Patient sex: F
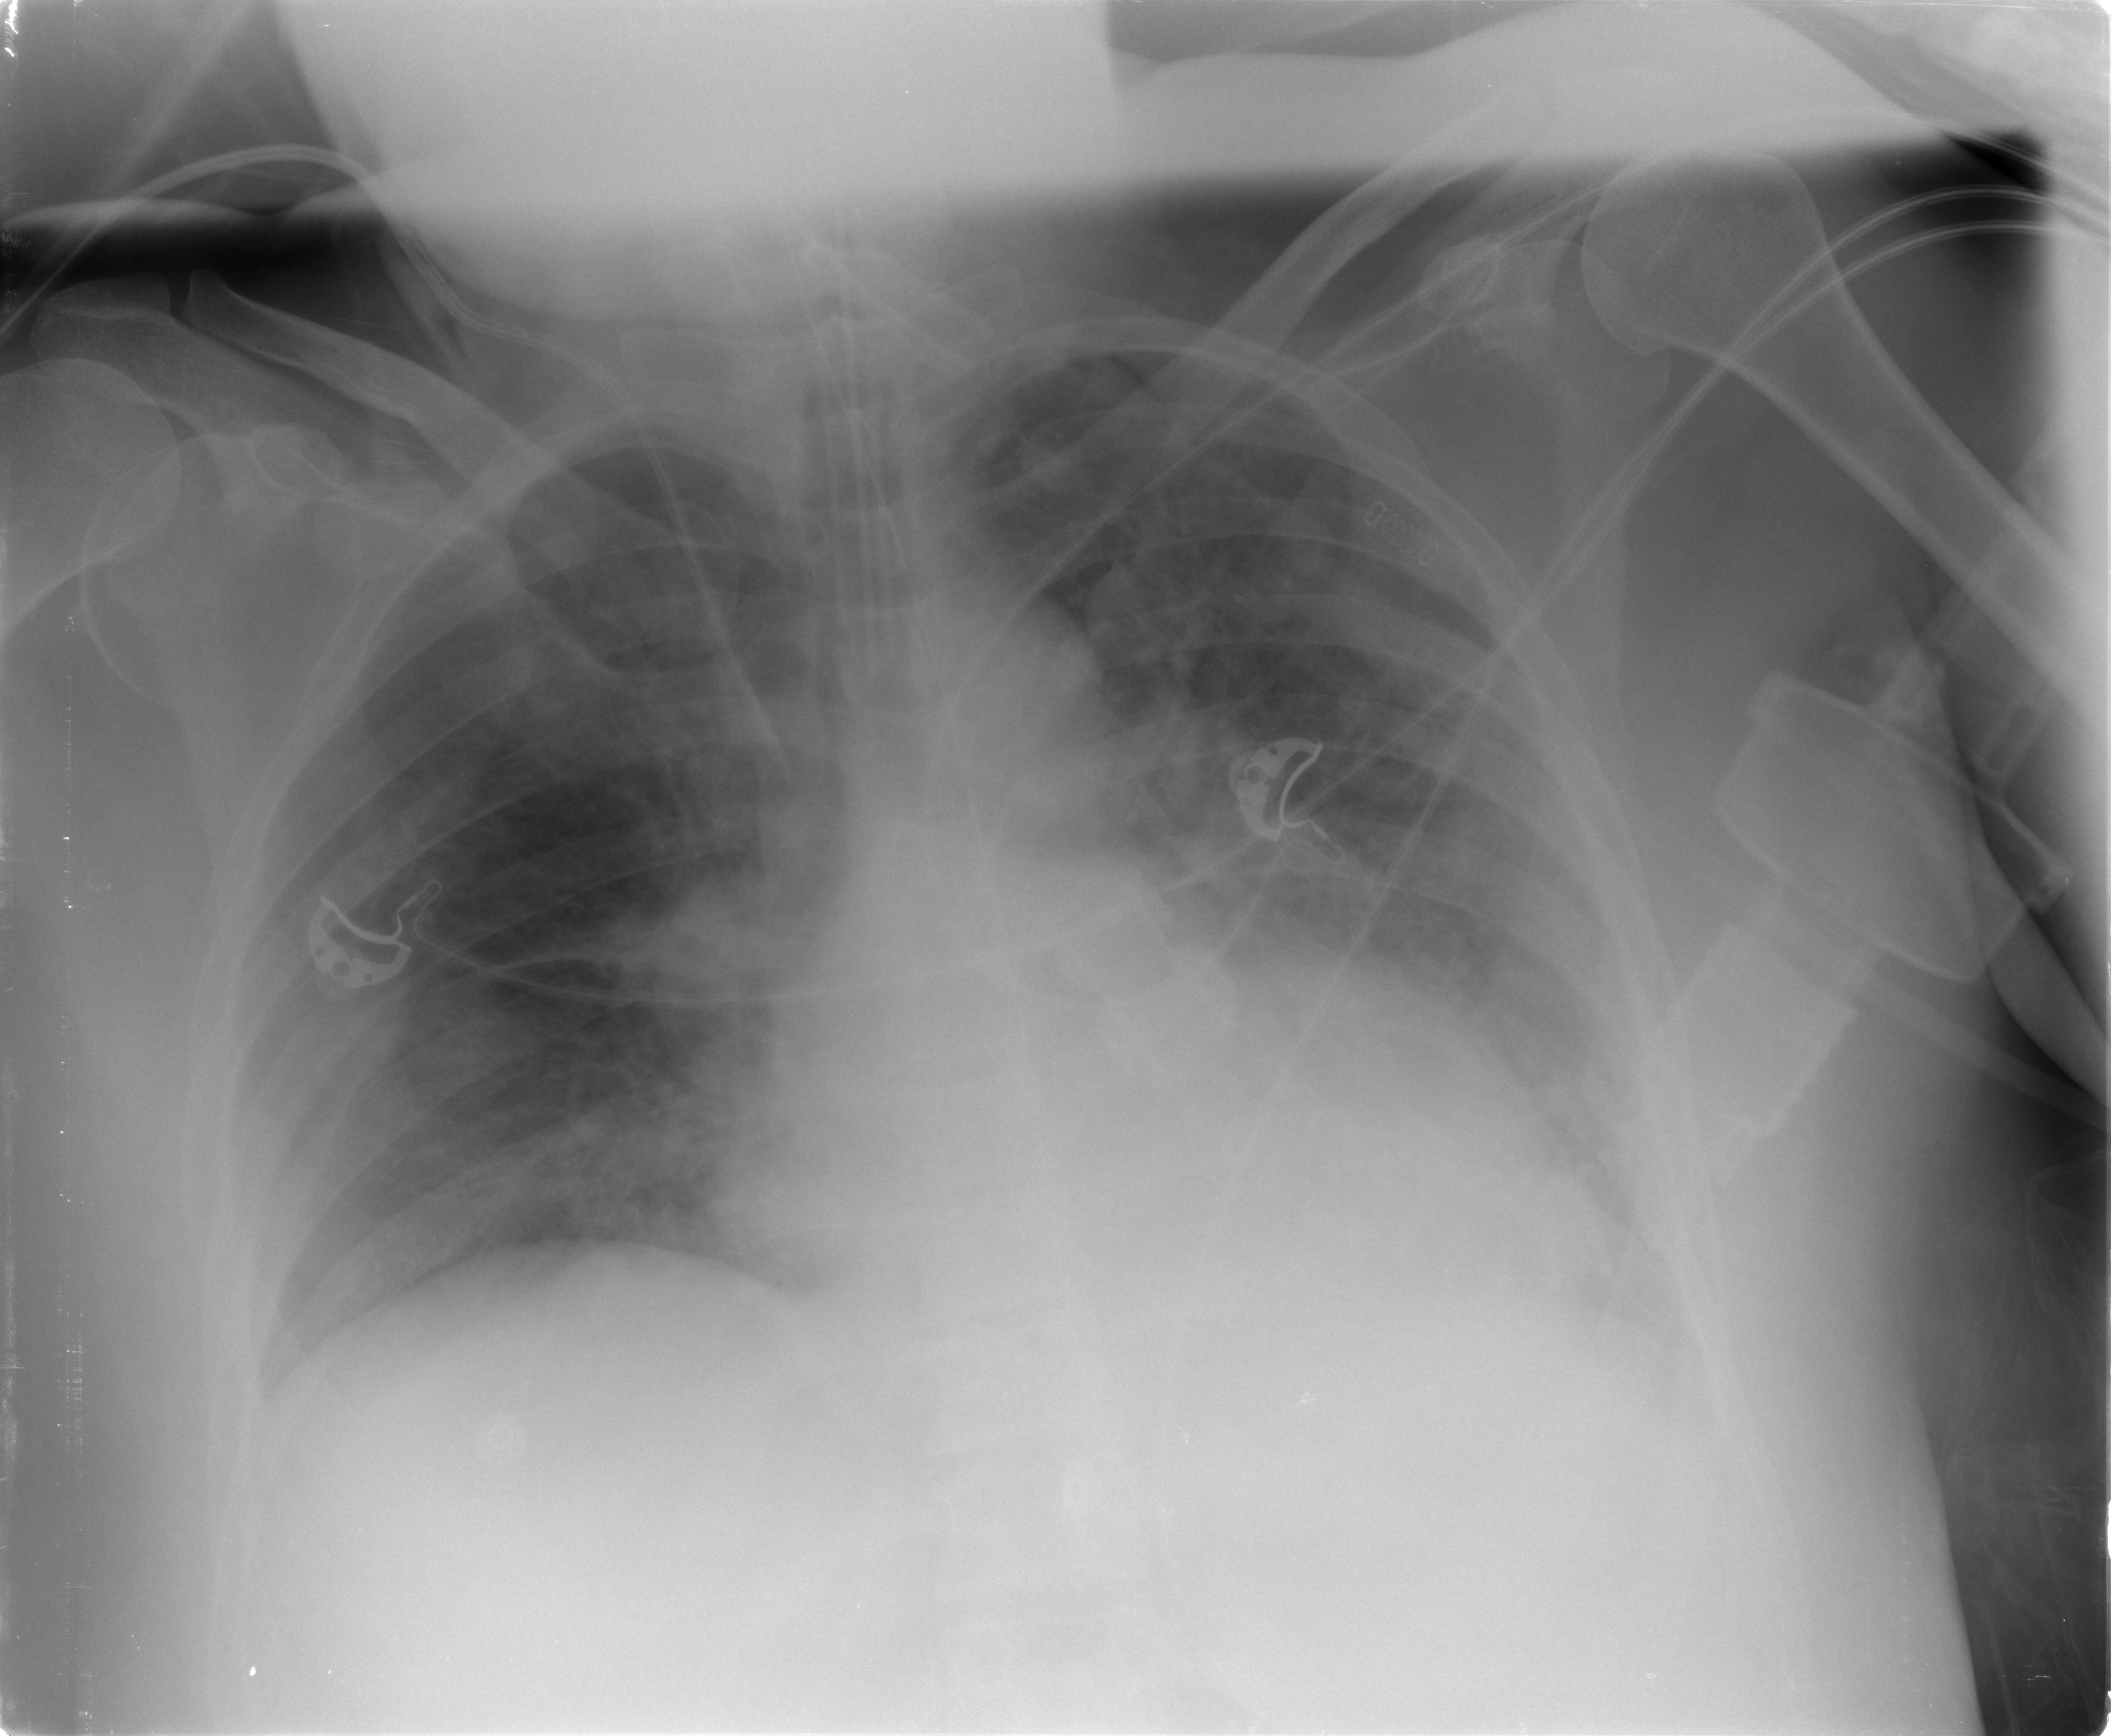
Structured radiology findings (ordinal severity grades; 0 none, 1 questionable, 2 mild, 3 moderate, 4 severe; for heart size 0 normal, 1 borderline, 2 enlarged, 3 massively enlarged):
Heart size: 2
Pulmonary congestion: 2
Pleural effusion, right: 1
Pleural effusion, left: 2
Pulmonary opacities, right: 2
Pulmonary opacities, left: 3
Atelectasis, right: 2
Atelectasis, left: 2